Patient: sex M, age 26
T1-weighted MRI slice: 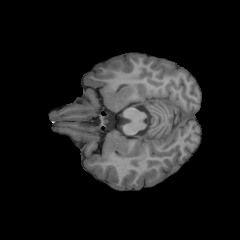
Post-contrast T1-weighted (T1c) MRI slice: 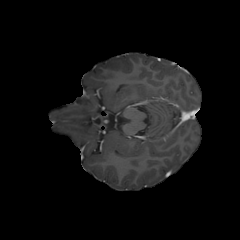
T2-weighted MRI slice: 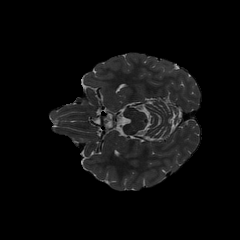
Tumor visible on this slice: no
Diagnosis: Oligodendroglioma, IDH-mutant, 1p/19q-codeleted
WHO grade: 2